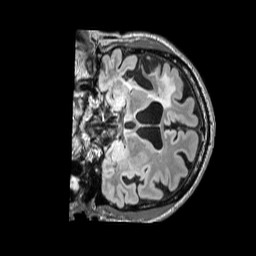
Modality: FLAIR
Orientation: coronal
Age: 56
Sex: male
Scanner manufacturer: siemens
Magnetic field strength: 3 T
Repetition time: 5 s
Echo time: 0.387 s